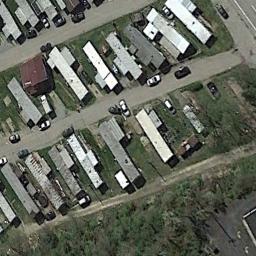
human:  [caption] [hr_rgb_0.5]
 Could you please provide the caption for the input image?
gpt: The mobile home park has some neatly arranged mobile homes on the grass and some roads go through the mobile home park .

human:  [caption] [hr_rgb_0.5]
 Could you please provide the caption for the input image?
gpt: The mobile home park is on the grass next to some trees .

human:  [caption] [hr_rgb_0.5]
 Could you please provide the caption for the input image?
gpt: There are many buildings in the mobile home park .

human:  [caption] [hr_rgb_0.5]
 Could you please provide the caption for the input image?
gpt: There are several trees around the mobile home community .

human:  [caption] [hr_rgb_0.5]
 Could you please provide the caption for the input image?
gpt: There are some buildings and green trees in the mobile home park .